Question: as per my title, i have a 2 picture which i will like to save it as one photo.
one of the photo allow user to gesture such as rotate, zoom and move around.
how do i save user moved and rotated picture ?
'''
screen shot of the phone saved image
'''

the code below are referred from
<URL>
'''
UIImage *image = nil;
CGSize newImageSize = CGSizeMake(cropImage.frame.size.width, cropImage.frame.size.height);
if (UIGraphicsBeginImageContextWithOptions != NULL) {
UIGraphicsBeginImageContextWithOptions(newImageSize, NO, [[UIScreen mainScreen] scale]);
} else {
UIGraphicsBeginImageContext(newImageSize);
}
// Draw image1
[maskImage.image drawInRect:CGRectMake(0,0, maskImage.frame.size.width,maskImage.frame.size.height)];
// Draw image2
[cropImage.image drawInRect:CGRectMake(cropImage.frame.origin.x, cropImage.frame.origin.y, cropImage.frame.size.width, cropImage.frame.size.height)];
image = UIGraphicsGetImageFromCurrentImageContext();
UIGraphicsEndImageContext();
return image;
'''
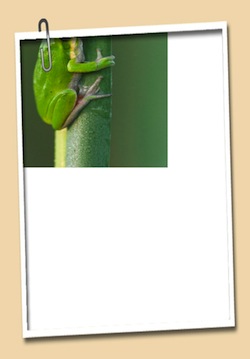
Answer: Try this piece of code
'''
//Hide your views here like save button
CGRect screenRect = [[UIScreen mainScreen] bounds];
UIGraphicsBeginImageContext(screenRect.size);
[self.view.layer renderInContext:UIGraphicsGetCurrentContext()];
UIImage *viewImage = UIGraphicsGetImageFromCurrentImageContext();
UIGraphicsEndImageContext();
UIImageWriteToSavedPhotosAlbum(viewImage, self, nil, nil);
//Show again your hidden views here like save button
'''